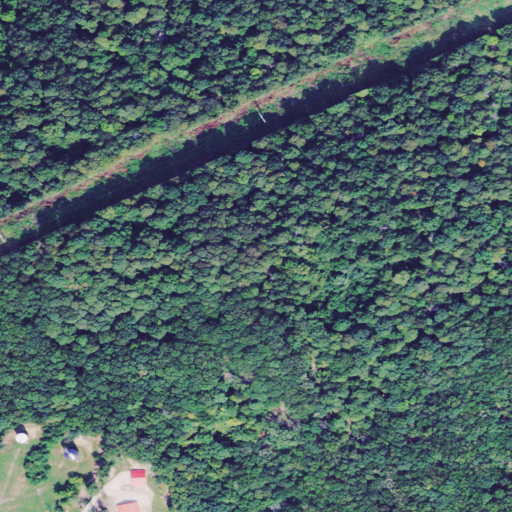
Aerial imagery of mountain in Ohio named Sponyers Knob containing deciduous forest, pasture, grassland, and open development